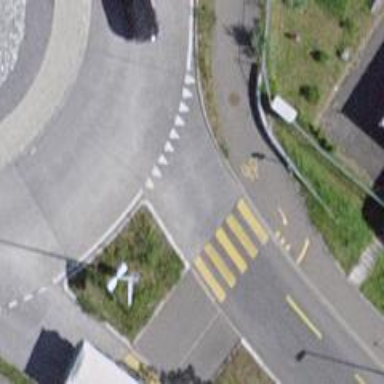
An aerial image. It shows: Road with "give way" sign.